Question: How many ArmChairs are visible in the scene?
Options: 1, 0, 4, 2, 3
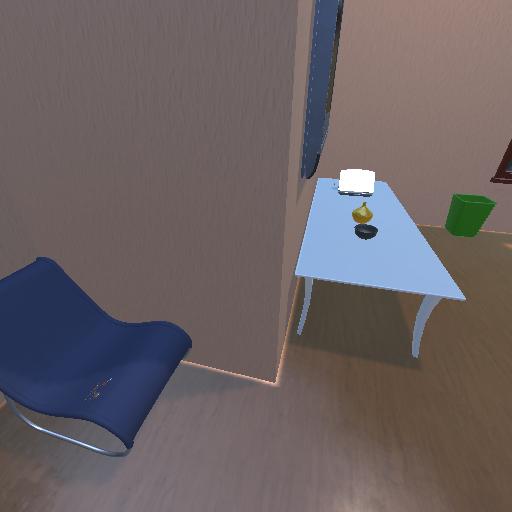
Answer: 1